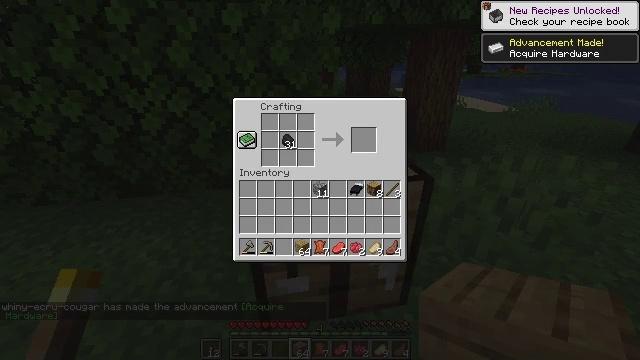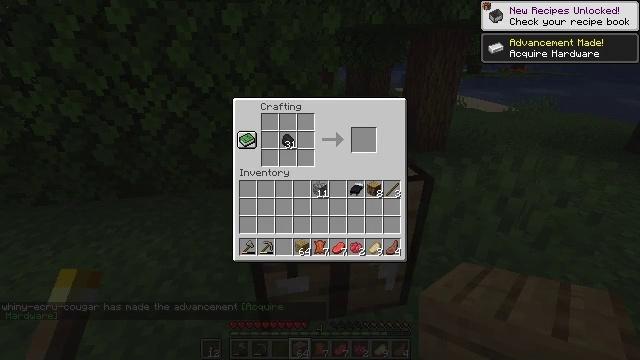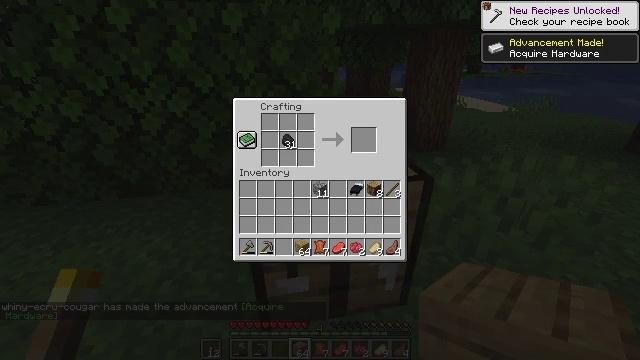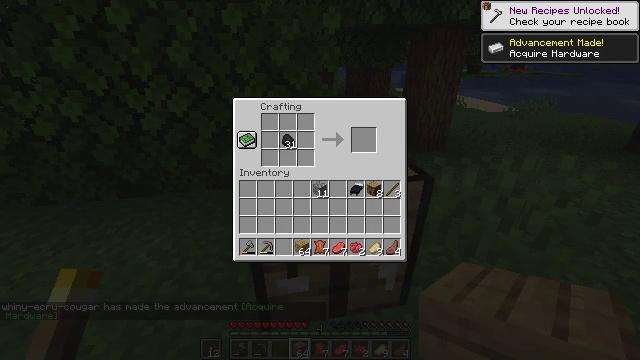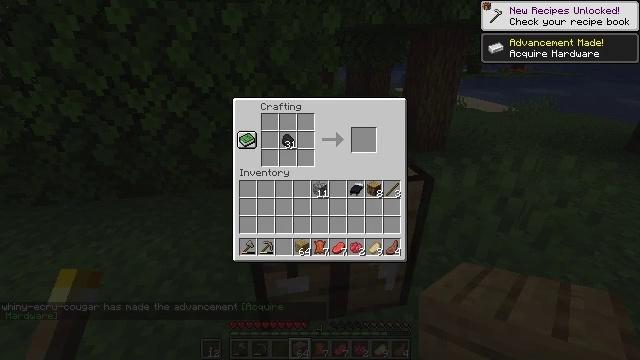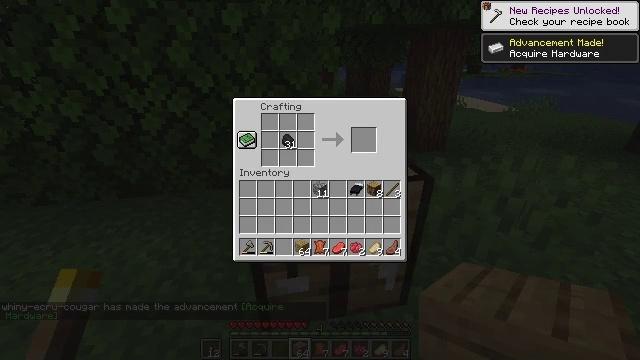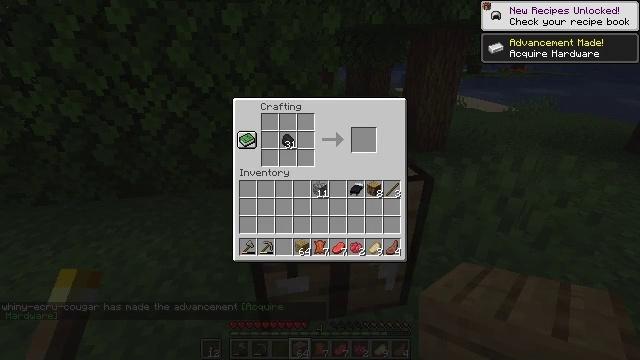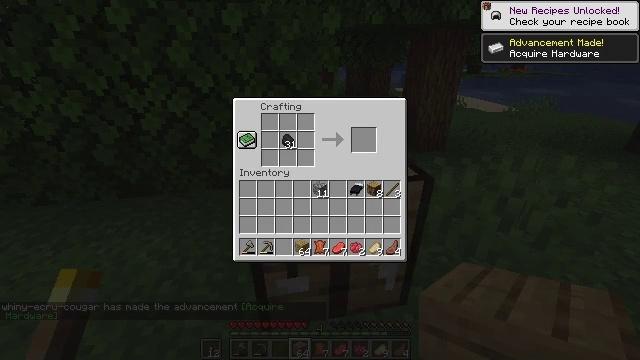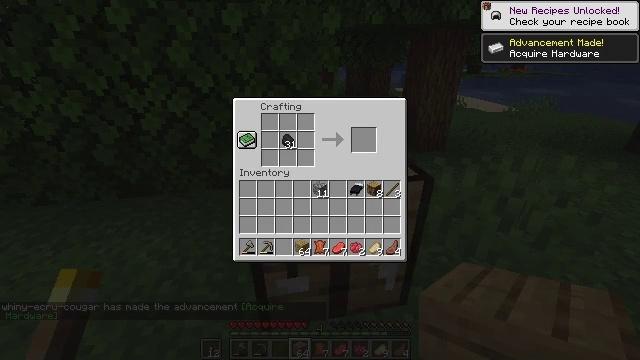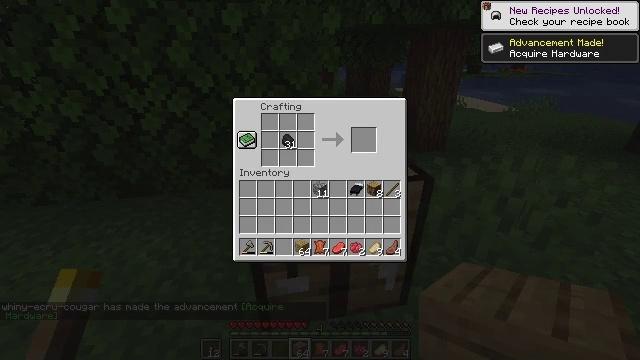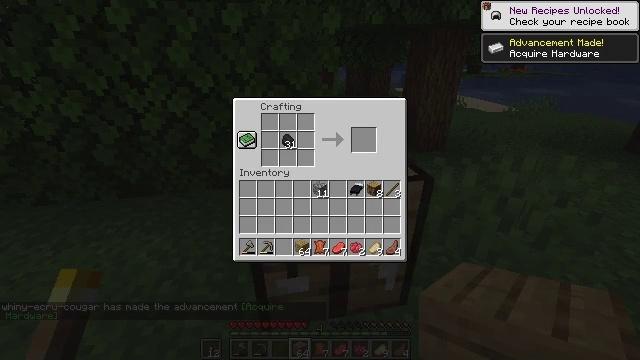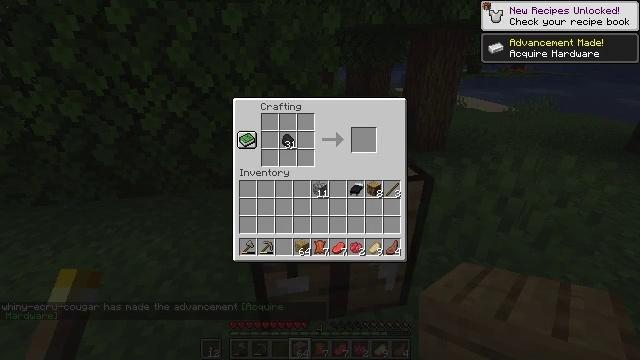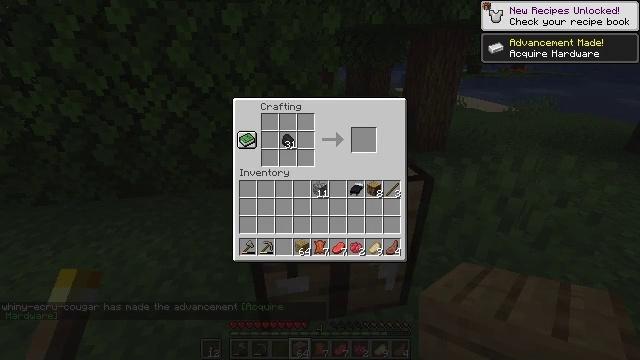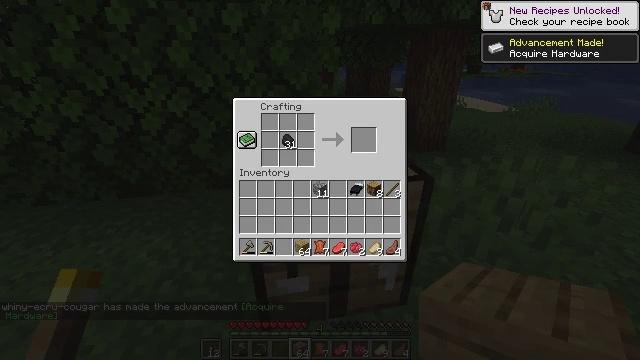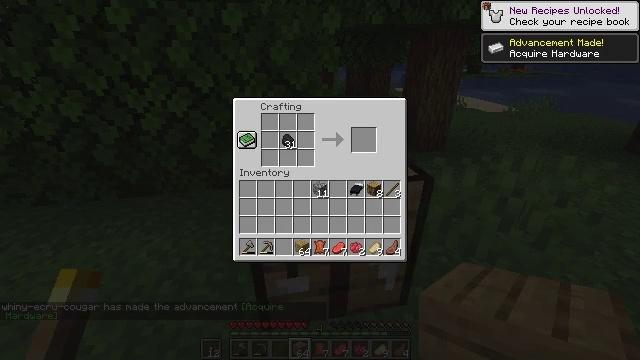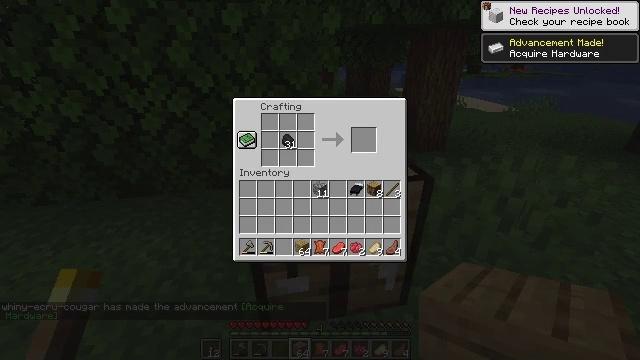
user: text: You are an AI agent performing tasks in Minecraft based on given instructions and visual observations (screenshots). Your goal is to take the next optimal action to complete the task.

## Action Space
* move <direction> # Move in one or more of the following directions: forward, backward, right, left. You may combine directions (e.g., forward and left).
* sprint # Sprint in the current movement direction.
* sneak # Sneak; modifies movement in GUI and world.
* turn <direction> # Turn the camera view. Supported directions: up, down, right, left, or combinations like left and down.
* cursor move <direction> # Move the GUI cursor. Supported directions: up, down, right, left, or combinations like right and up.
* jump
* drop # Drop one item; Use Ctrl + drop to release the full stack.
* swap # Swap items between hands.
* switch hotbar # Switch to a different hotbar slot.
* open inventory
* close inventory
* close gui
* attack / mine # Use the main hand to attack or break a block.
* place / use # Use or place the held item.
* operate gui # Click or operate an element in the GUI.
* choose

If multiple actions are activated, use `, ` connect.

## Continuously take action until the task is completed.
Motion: motion action
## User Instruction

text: Interact with the crafting table to craft a campfire.
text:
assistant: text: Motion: cursor move right and down
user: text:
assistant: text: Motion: cursor move right and down
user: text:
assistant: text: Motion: no_op
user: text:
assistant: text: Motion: no_op
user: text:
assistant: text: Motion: no_op
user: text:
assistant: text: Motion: no_op
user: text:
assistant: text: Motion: no_op
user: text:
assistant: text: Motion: no_op
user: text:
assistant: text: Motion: no_op
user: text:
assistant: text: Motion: no_op
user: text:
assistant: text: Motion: no_op
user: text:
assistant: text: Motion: no_op
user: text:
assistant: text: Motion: no_op
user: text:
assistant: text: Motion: no_op
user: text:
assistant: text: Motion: no_op
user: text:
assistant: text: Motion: no_op
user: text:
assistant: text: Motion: cursor move left and down
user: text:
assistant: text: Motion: cursor move left and down
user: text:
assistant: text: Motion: cursor move left and down
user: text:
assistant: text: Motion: cursor move left and down
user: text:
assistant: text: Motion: cursor move left
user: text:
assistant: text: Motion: no_op
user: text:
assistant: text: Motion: no_op
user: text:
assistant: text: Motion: no_op
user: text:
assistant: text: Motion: no_op
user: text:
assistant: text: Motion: operate gui
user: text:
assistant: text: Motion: operate gui
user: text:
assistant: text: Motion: operate gui
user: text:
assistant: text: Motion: no_op
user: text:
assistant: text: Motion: no_op